Field crop: maize
Growth stage: 2
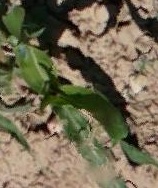
Species: maize